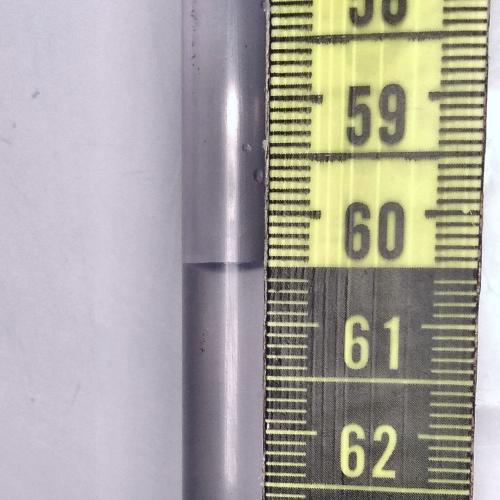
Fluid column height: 60.5 cm